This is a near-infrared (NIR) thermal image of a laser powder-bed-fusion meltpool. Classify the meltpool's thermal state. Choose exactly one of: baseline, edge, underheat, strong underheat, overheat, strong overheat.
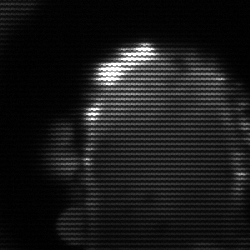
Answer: baseline